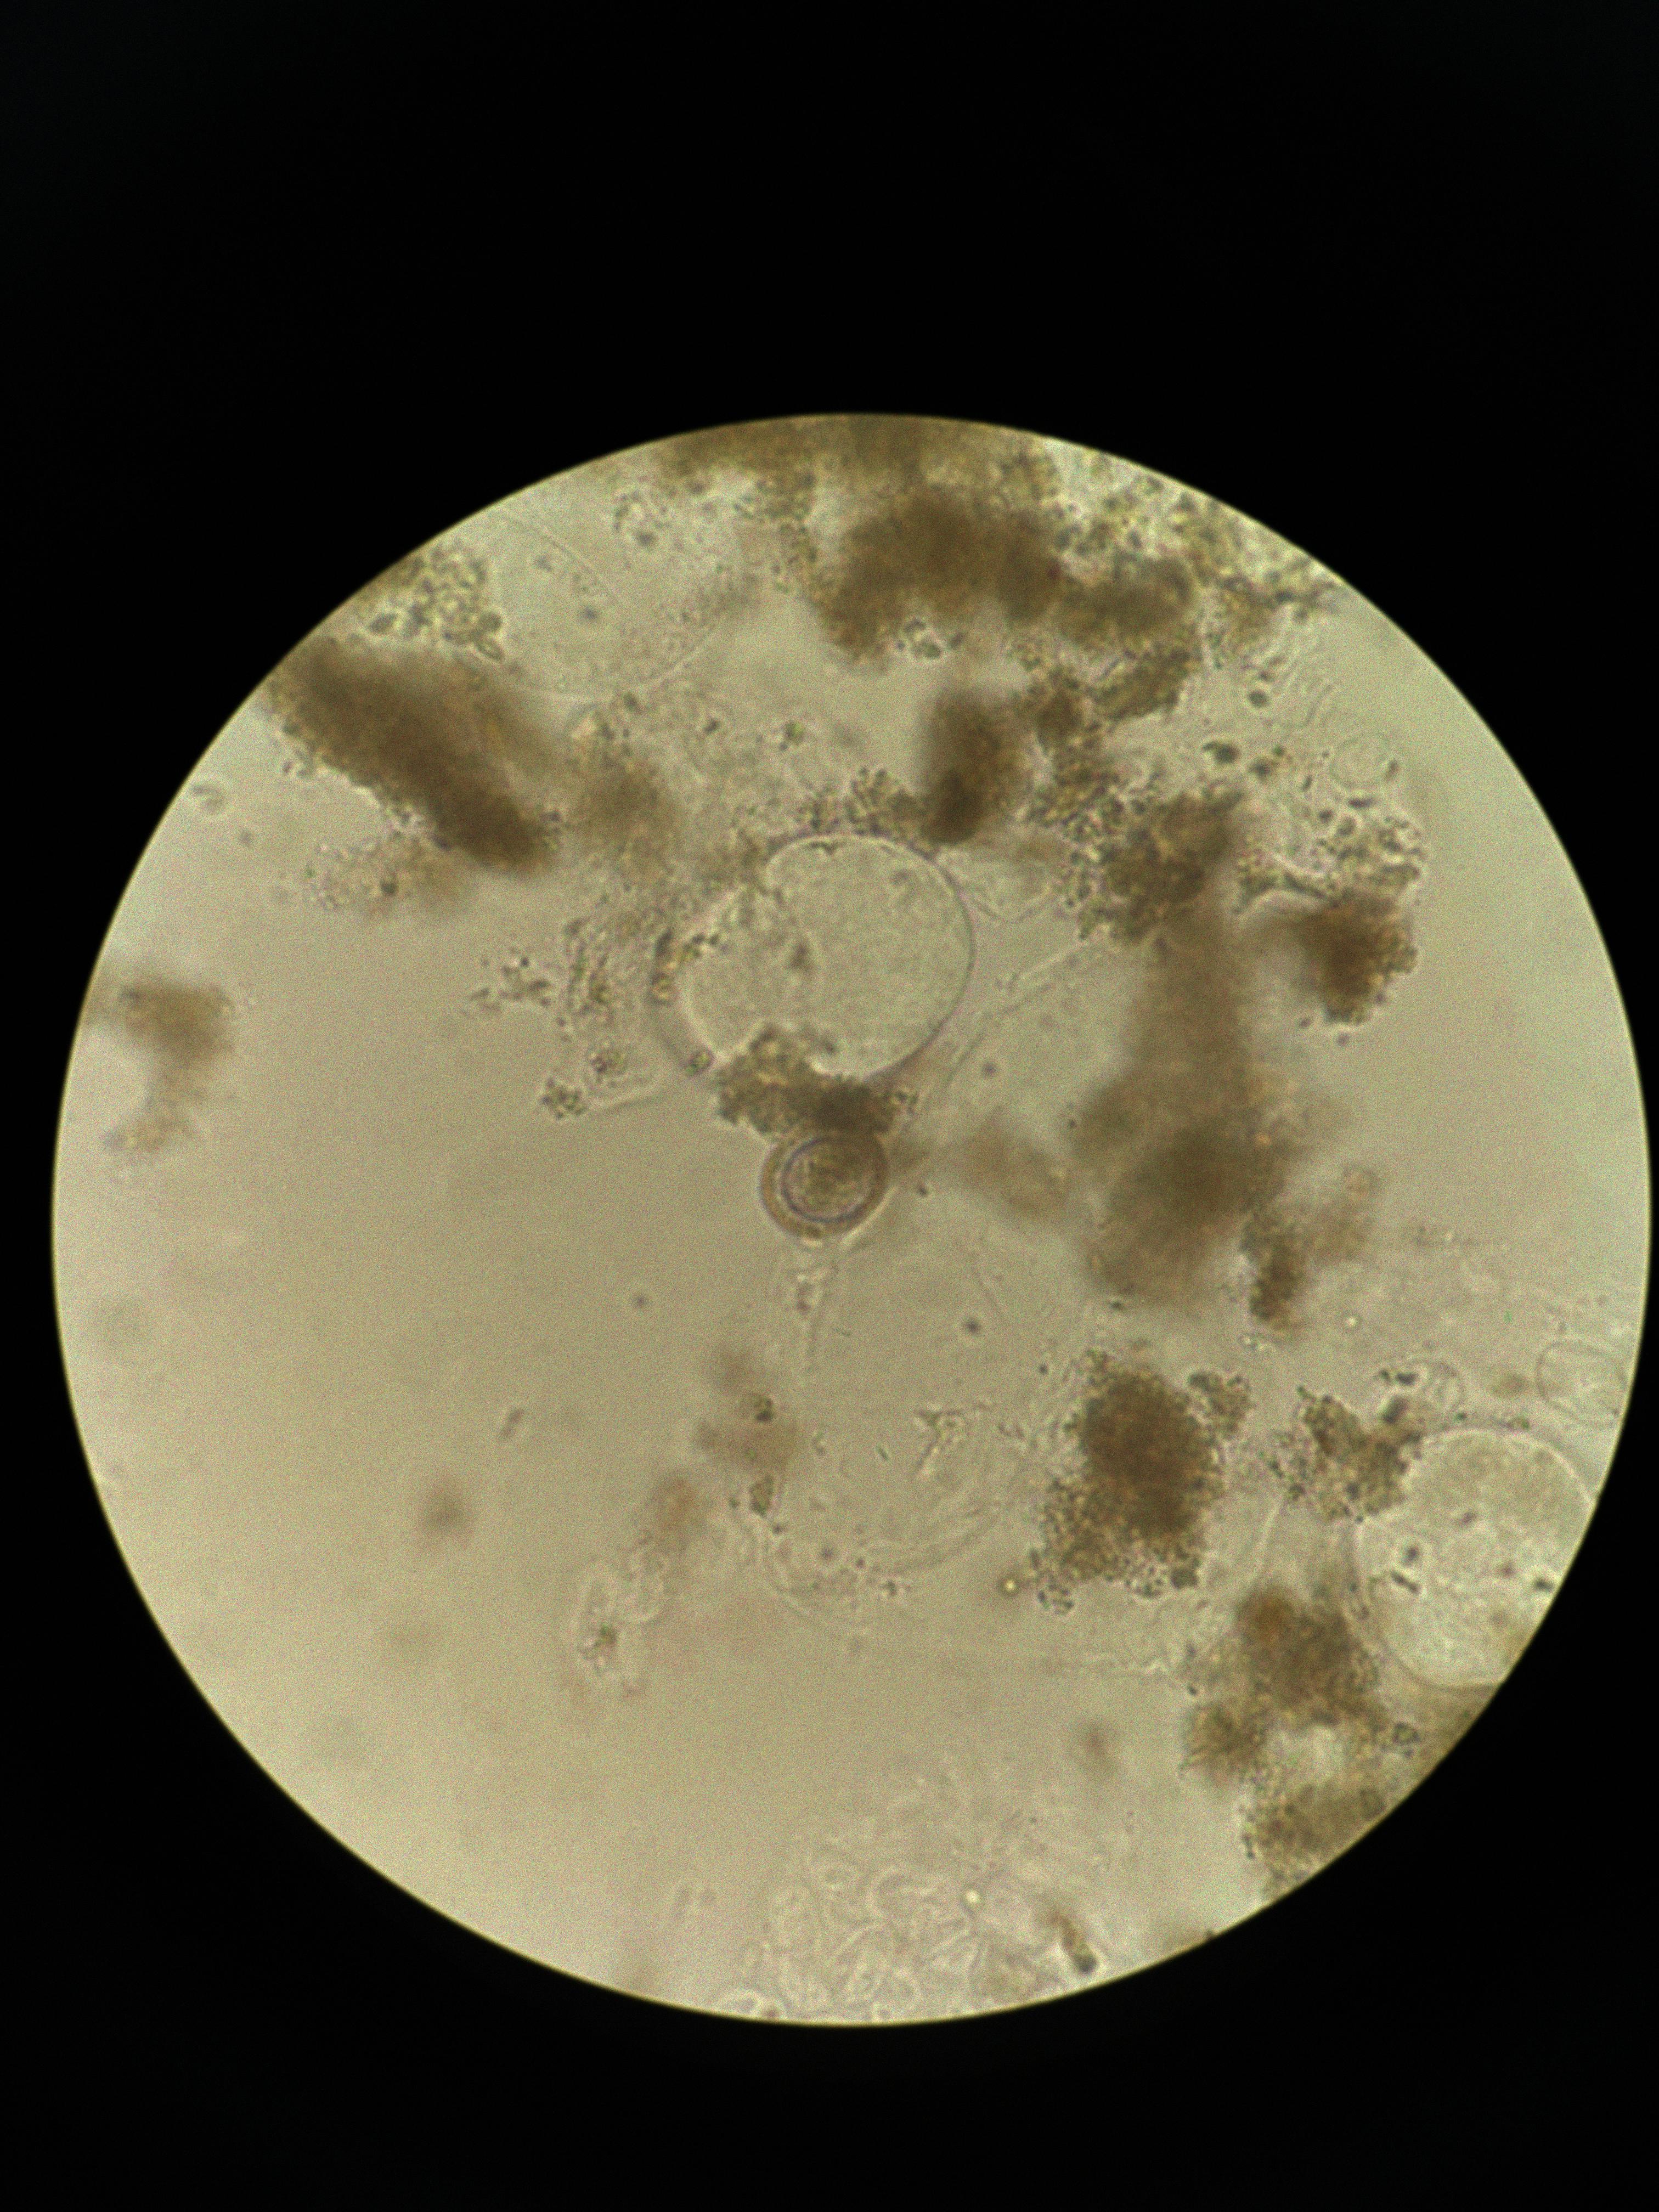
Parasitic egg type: Hymenolepis nana